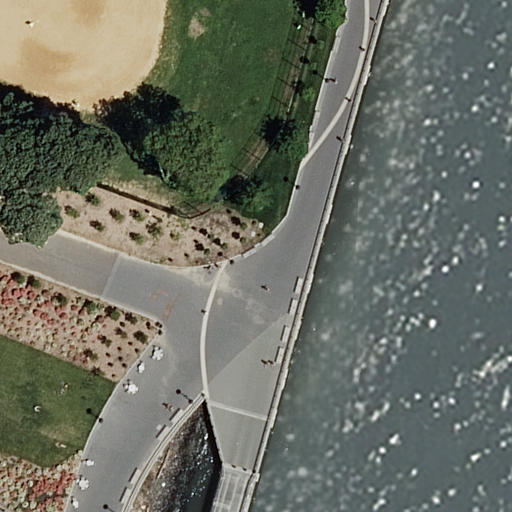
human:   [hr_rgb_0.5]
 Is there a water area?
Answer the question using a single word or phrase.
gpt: yes

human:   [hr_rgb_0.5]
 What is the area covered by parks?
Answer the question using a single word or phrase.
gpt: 6473m2

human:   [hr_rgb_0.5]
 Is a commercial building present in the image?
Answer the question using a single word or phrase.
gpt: no

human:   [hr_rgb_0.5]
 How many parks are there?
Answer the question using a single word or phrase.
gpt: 1

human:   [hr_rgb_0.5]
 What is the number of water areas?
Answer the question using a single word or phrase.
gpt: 1

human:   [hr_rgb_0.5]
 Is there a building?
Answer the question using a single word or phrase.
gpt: no

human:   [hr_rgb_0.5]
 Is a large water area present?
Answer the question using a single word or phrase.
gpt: yes

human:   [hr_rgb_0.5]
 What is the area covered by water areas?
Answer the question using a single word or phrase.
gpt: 4136m2

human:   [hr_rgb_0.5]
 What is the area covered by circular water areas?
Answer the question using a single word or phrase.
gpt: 0m2

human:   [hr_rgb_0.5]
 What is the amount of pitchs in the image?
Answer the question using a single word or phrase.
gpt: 1

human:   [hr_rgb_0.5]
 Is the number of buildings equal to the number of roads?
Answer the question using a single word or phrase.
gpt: no

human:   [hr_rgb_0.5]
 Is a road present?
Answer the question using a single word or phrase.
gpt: yes

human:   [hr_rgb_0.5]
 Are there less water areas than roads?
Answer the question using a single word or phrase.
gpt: yes

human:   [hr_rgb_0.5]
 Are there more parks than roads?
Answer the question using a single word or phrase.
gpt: no

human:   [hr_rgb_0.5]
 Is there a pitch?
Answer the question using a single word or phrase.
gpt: yes

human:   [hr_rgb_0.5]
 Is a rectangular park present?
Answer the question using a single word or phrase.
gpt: yes

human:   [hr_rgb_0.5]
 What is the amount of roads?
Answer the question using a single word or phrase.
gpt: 2

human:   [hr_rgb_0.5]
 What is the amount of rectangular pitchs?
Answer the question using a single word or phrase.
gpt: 1

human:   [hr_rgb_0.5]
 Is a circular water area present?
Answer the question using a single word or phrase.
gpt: no

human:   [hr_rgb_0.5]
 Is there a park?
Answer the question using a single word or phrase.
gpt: yes

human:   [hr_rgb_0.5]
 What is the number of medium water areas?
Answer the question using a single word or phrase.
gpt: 0

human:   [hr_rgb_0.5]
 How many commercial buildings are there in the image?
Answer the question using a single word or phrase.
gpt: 0

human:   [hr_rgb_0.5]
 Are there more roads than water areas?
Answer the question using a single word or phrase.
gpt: yes

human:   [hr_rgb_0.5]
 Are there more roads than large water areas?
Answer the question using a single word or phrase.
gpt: yes

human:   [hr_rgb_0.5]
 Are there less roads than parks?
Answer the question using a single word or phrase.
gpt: no

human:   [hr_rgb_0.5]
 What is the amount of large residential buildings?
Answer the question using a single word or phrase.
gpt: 0

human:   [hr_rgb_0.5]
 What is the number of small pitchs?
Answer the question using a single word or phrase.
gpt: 0

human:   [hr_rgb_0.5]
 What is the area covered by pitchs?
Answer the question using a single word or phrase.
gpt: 1619m2

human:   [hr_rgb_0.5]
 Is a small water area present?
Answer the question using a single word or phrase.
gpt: no

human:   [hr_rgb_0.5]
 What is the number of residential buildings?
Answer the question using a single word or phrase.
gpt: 0

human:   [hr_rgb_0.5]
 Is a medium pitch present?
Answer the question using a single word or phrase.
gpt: no

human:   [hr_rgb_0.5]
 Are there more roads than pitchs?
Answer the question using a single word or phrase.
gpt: yes

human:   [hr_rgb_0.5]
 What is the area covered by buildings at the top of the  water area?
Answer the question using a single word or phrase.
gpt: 0m2

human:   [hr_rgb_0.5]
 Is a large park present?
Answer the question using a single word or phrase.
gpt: yes

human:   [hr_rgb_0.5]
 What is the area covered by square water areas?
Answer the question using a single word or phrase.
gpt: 0m2

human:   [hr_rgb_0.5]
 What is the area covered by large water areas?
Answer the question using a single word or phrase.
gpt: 4136m2

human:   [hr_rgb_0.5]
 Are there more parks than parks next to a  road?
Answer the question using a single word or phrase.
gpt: no

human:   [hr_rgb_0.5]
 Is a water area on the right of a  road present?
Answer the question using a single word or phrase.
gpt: yes

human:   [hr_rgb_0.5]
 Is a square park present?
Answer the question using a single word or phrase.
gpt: no

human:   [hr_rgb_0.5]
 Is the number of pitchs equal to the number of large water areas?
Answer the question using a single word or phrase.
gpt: yes

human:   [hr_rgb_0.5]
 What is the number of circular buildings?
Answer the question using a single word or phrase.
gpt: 0

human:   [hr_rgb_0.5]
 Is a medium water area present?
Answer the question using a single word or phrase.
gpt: no

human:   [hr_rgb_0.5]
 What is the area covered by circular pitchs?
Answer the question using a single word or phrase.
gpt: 0m2

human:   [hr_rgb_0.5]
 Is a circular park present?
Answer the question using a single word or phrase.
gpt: no

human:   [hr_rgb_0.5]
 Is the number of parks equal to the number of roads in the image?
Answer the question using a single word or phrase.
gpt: no

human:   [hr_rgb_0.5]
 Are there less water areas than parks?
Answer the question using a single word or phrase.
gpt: no

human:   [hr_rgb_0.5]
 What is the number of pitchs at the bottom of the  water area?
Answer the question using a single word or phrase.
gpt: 0

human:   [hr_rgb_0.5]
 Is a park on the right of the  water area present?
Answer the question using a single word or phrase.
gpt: no

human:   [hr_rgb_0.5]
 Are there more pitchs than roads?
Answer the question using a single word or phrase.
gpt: no

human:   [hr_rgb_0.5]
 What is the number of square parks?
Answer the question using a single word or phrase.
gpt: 0

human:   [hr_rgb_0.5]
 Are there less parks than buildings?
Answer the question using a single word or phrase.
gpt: no

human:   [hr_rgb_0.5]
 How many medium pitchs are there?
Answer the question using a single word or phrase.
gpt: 0

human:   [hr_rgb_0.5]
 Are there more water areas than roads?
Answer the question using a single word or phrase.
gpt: no

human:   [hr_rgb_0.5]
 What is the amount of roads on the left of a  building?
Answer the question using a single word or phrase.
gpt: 0

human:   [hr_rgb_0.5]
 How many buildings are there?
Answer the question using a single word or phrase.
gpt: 0

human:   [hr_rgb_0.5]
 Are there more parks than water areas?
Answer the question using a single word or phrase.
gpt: no

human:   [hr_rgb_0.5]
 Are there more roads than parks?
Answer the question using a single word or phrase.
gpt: yes

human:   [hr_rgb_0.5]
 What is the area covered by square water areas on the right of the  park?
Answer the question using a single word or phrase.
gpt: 0m2

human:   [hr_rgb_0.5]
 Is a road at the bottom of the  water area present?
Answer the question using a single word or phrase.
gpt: no

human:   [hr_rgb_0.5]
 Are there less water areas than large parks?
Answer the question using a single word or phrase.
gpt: no

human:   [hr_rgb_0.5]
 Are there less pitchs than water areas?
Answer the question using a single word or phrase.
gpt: no

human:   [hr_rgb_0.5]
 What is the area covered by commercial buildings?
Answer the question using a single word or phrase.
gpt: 0m2

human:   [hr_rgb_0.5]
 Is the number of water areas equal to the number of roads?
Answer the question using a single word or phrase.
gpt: no

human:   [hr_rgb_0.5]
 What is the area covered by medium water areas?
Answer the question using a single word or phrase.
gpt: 0m2